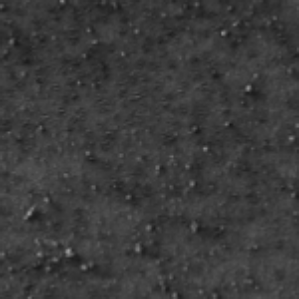
Label: frost